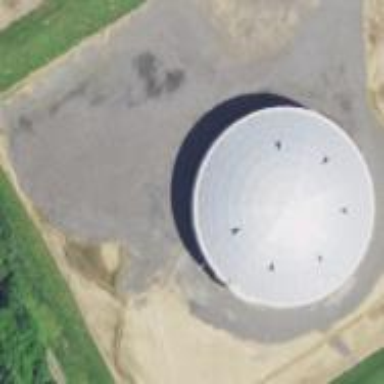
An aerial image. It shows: Gasometer inside building.